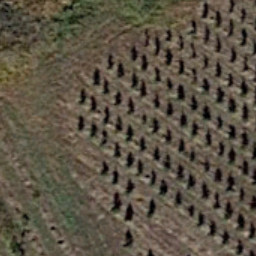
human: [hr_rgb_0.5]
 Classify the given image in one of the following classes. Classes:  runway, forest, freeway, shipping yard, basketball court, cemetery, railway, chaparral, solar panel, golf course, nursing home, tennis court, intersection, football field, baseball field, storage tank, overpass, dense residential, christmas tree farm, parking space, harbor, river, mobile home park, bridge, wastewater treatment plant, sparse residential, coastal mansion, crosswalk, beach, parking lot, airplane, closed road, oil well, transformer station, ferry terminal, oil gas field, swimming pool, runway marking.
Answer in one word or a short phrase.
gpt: christmas tree farm